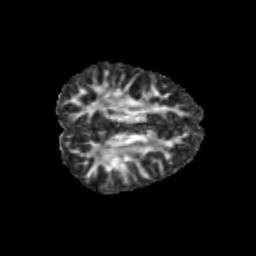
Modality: FA
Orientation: axial
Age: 11
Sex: male
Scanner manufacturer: siemens
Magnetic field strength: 3 T
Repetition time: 3.8 s
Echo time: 0.07 s